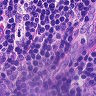
Metastatic tissue present: no